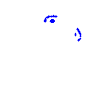
Particle: electron